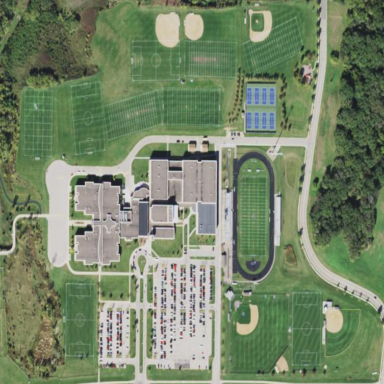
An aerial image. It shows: High school grounds belonging to school.